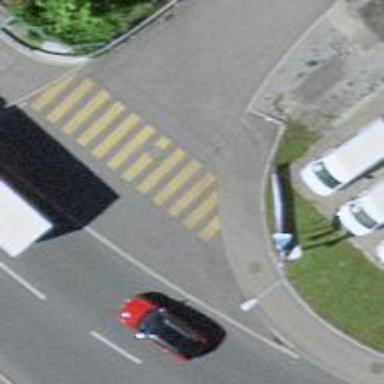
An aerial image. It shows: Sidewalk along the footway.